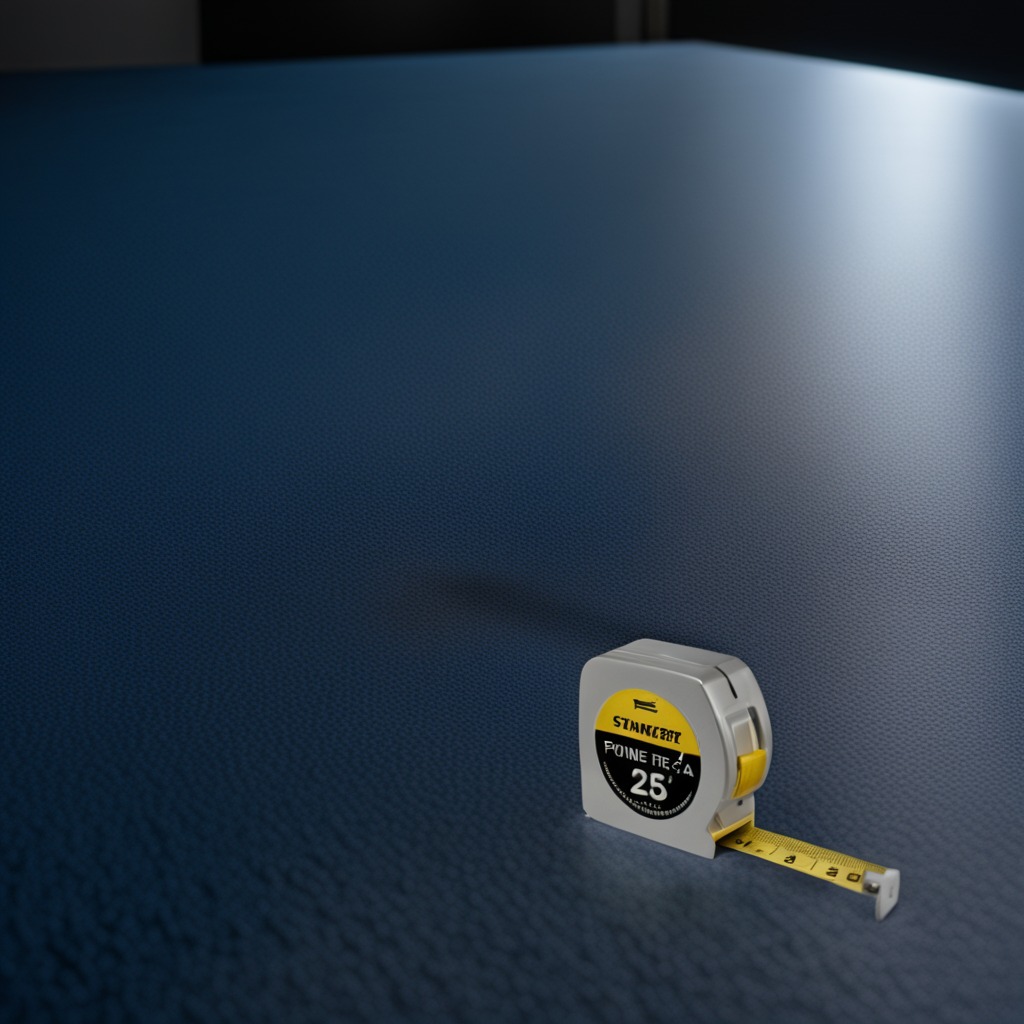
A measuring tape is lying on the clean granite tabletop.